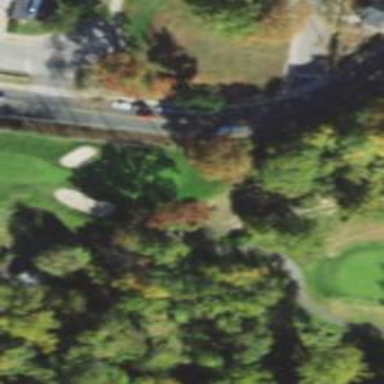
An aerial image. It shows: Service road designated as golf cart path.